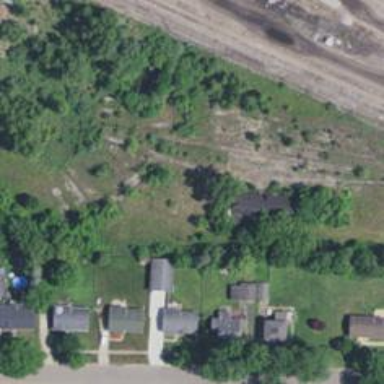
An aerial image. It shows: Disused railway yard.